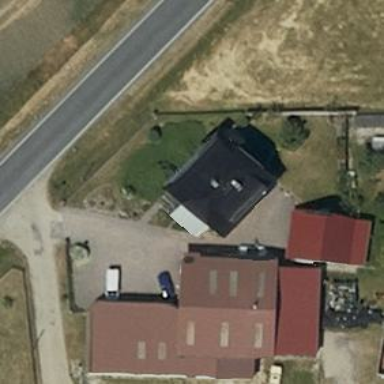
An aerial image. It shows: Simple house.